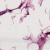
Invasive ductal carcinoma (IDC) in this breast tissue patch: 0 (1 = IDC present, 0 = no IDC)